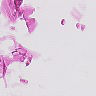
Metastatic tissue present: no